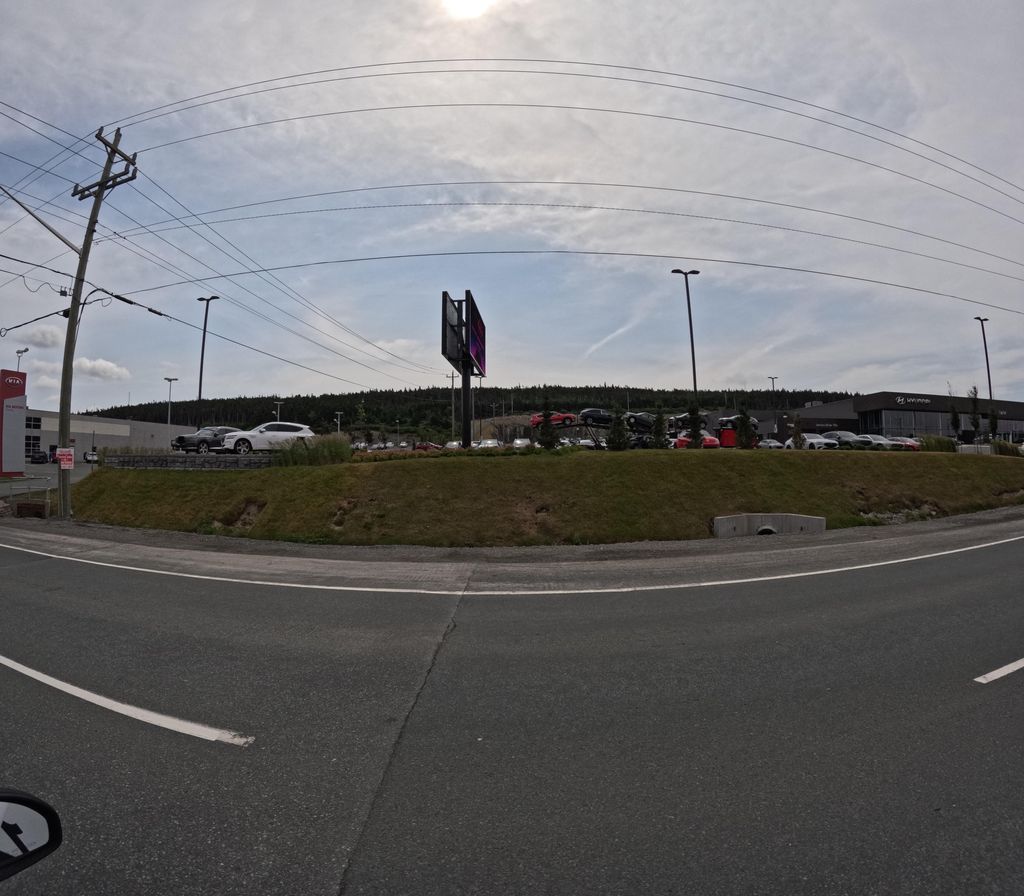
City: st_johns